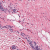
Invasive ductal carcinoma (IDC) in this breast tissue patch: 0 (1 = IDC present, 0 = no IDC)